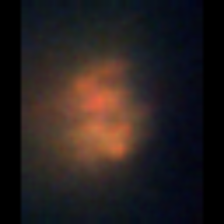
Taxon: Unknown_detritus
Group: Unknown